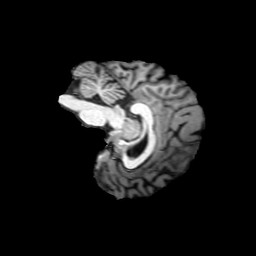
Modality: T1w
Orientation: sagittal
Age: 45
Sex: female
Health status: ill